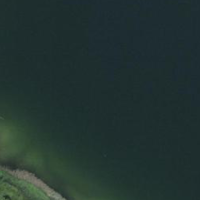
EUNIS habitat code: 14
Species observed at this site:
Vicia sepium
Anas platyrhynchos